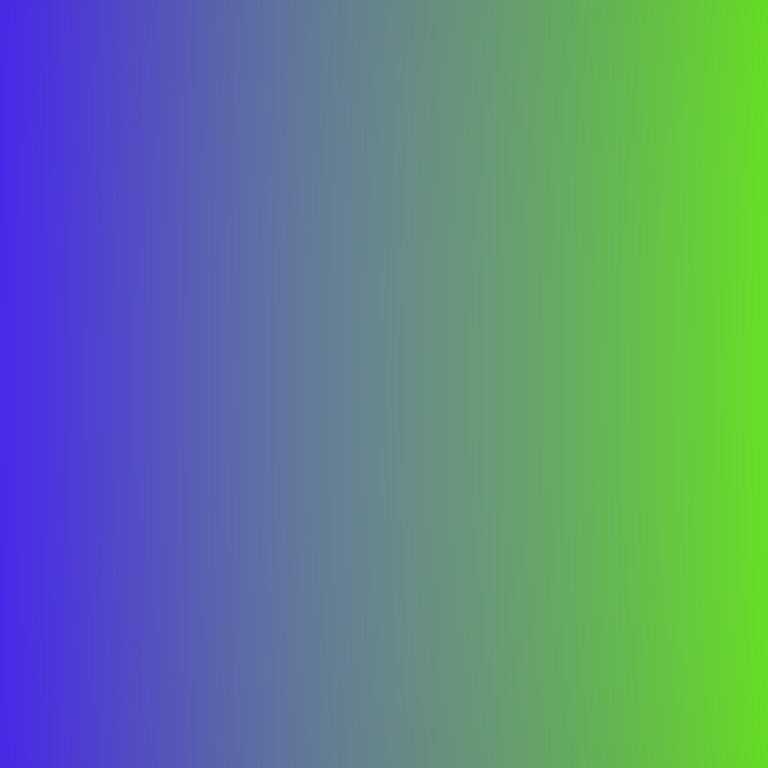
Abstract light effect, smooth gradient from deep blue to bright green, calm atmosphere, soft blend, no room, no furniture, no objects.